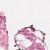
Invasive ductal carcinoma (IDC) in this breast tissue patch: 0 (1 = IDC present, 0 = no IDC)